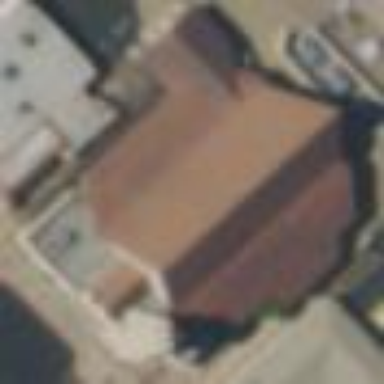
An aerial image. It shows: Beautiful church building.